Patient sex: M
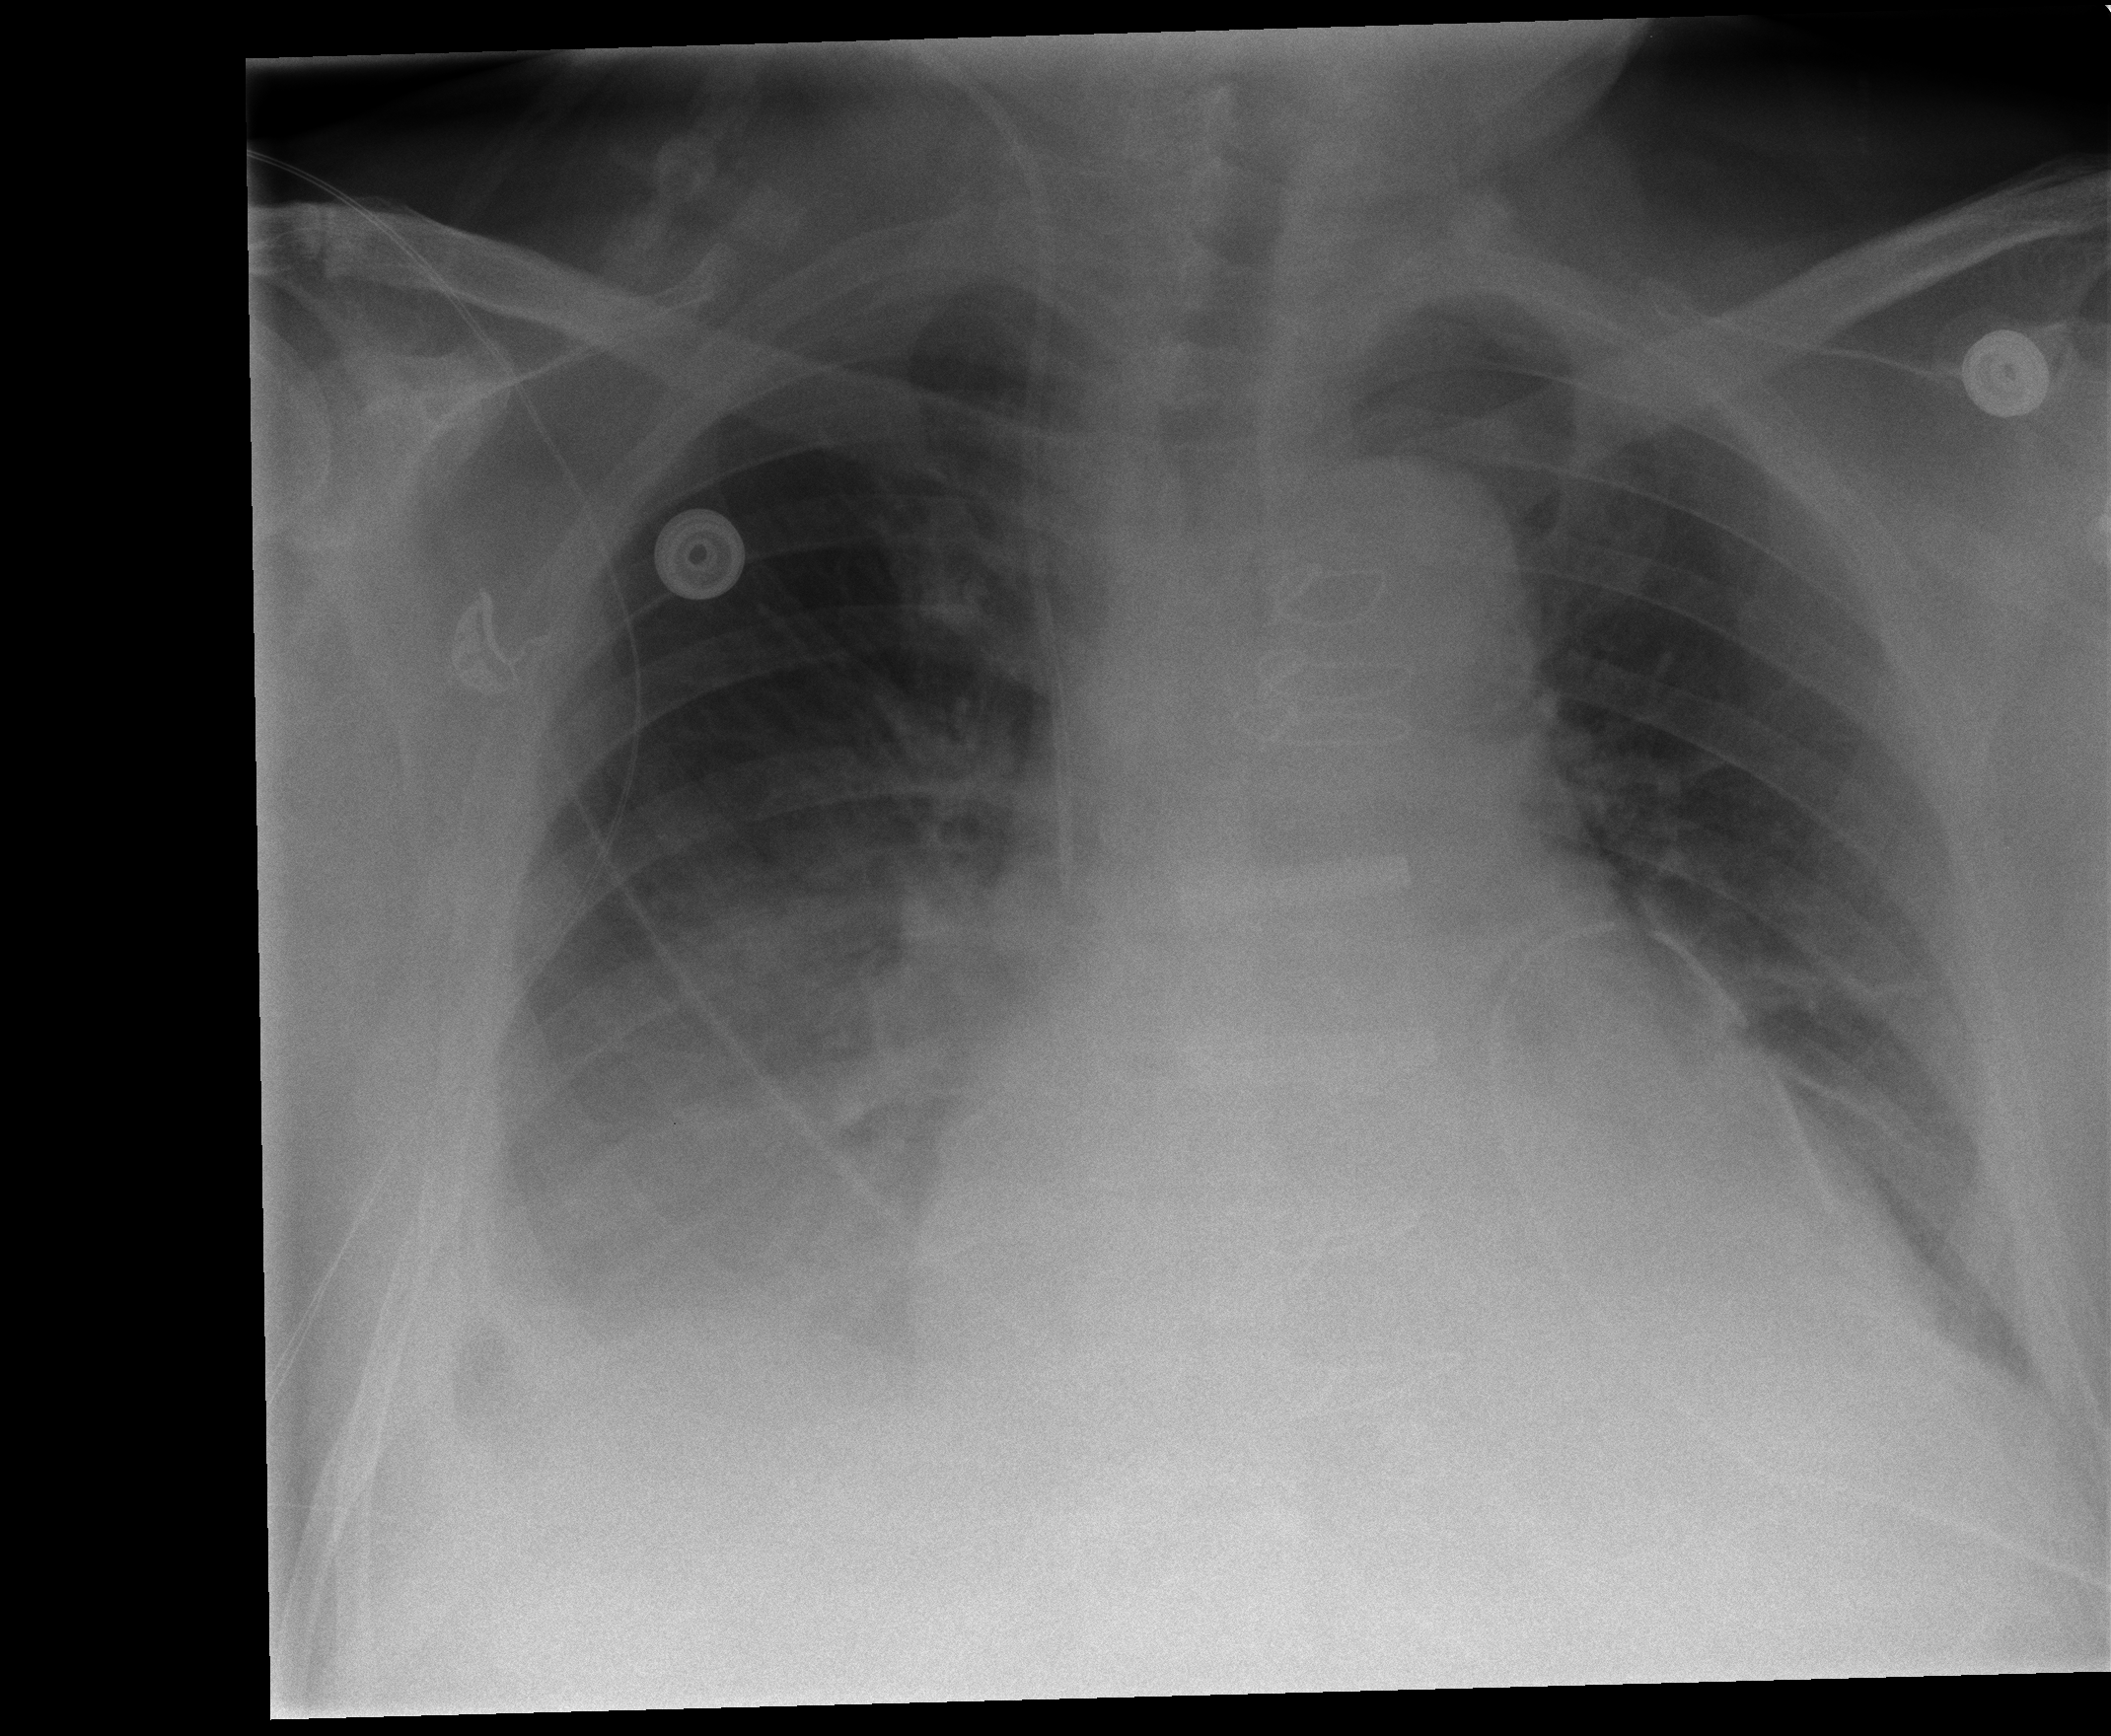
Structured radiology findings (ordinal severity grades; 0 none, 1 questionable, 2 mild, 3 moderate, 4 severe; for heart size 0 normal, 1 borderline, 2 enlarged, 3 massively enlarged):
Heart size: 2
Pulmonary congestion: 2
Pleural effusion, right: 3
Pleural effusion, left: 2
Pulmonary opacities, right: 2
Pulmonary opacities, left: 2
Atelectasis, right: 2
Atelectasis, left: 2